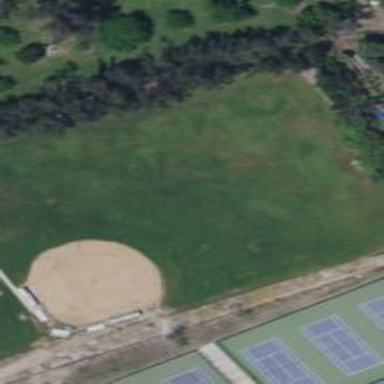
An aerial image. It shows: Grass pitch designated for baseball or softball sports.